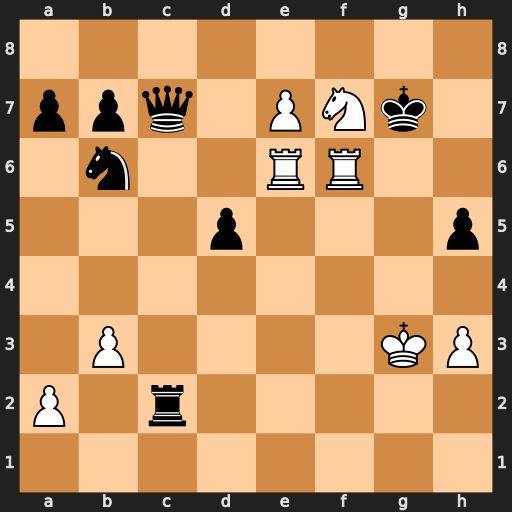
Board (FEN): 8/ppq1PNk1/1n2RR2/3p3p/8/1P4KP/P1r5/8
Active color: w
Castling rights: -
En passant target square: -
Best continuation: Nd6 Qxd6+ Rxd6